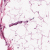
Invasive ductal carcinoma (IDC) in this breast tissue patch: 0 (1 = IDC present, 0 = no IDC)